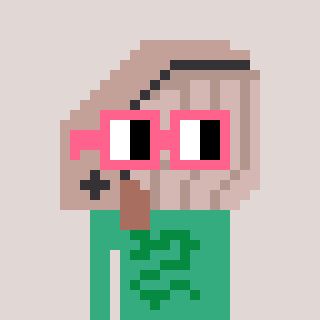
a pixel art character with square pink glasses, a whale-shaped head and a teal-colored body on a warm background